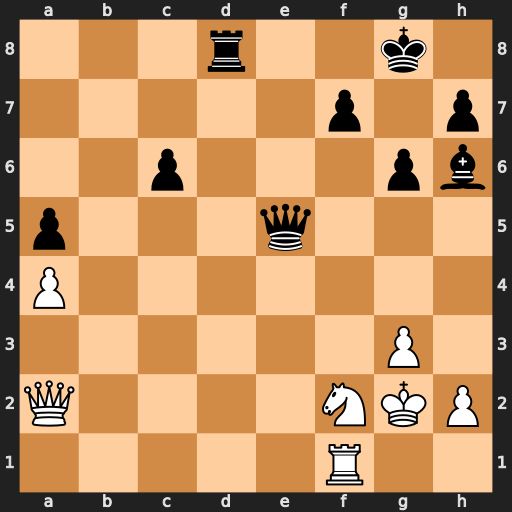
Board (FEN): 3r2k1/5p1p/2p3pb/p3q3/P7/6P1/Q4NKP/5R2
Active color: w
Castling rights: -
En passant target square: -
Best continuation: Ng4 Qe4+ Kh3 Qe6 Qxe6